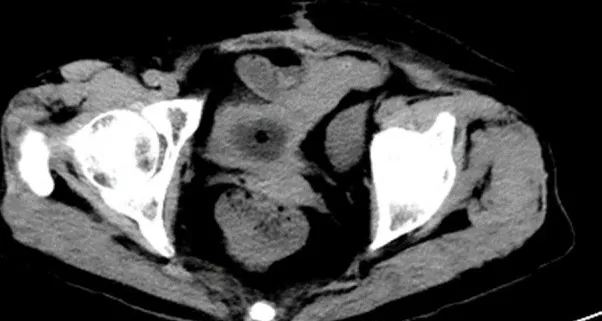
Coronal section CT scan of case 1. The CT scan demonstrated an indwelling catheter in the bladder and a small amount of fluid collection in the abdominopelvic cavity.
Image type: radiology (ct)